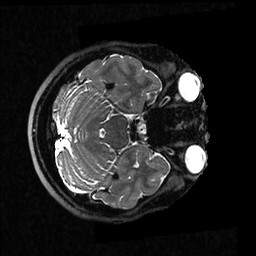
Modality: T2w
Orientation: axial
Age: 36
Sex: female
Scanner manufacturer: ge
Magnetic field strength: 3 T
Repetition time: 3.203 s
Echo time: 0.0669 s